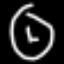
Label: clock